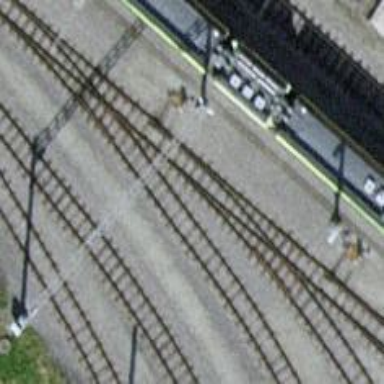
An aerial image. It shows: Railway switch.